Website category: auto
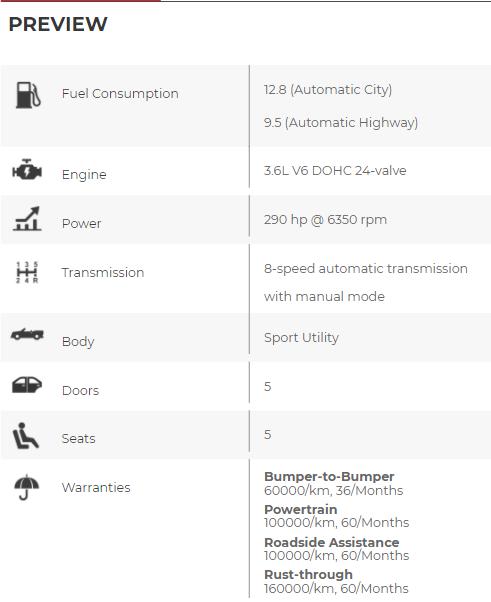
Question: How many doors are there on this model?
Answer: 5

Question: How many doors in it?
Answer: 5

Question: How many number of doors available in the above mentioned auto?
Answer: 5

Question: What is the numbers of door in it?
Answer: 5

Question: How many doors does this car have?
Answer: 5

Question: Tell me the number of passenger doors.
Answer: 5

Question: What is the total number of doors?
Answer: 5

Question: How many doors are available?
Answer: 5

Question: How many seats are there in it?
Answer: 5

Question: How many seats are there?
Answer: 5

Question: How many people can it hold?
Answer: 5

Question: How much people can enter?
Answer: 5

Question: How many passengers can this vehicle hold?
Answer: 5

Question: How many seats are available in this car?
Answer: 5

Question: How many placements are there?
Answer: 5

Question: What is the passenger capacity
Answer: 5

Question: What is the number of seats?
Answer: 5

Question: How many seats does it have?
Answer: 5

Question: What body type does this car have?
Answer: Sport Utility

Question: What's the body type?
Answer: Sport Utility

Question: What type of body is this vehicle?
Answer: Sport Utility

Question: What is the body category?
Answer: Sport Utility

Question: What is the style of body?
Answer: Sport Utility

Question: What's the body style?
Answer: Sport Utility

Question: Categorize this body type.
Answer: Sport Utility

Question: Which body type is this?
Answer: Sport Utility

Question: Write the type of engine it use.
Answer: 3.6L V6 DOHC 24-valve

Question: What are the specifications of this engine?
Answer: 3.6L V6 DOHC 24-valve

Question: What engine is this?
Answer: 3.6L V6 DOHC 24-valve

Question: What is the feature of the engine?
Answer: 3.6L V6 DOHC 24-valve

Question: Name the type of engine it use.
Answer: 3.6L V6 DOHC 24-valve

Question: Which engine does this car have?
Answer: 3.6L V6 DOHC 24-valve

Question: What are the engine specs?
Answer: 3.6L V6 DOHC 24-valve

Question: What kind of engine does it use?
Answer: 3.6L V6 DOHC 24-valve

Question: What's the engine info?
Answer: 3.6L V6 DOHC 24-valve

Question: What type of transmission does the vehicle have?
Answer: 8-speed automatic transmission with manual mode

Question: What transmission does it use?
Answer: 8-speed automatic transmission with manual mode

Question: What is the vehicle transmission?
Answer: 8-speed automatic transmission with manual mode

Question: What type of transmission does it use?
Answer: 8-speed automatic transmission with manual mode

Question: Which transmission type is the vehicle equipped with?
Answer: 8-speed automatic transmission with manual mode

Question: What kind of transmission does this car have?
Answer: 8-speed automatic transmission with manual mode

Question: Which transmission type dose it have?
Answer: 8-speed automatic transmission with manual mode

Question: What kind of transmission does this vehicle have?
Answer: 8-speed automatic transmission with manual mode

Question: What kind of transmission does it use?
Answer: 8-speed automatic transmission with manual mode

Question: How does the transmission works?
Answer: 8-speed automatic transmission with manual mode

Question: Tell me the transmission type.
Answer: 8-speed automatic transmission with manual mode

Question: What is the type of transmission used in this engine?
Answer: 8-speed automatic transmission with manual mode

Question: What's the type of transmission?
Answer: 8-speed automatic transmission with manual mode

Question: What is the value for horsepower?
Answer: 290 hp @ 6350 rpm

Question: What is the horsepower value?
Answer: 290 hp @ 6350 rpm

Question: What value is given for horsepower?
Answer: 290 hp @ 6350 rpm

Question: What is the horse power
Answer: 290 hp @ 6350 rpm

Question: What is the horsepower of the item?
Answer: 290 hp @ 6350 rpm

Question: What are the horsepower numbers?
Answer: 290 hp @ 6350 rpm

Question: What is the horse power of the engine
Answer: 290 hp @ 6350 rpm

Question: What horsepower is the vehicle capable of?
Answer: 290 hp @ 6350 rpm

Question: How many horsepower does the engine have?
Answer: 290 hp @ 6350 rpm

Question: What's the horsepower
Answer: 290 hp @ 6350 rpm

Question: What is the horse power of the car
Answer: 290 hp @ 6350 rpm

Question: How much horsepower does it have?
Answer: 290 hp @ 6350 rpm

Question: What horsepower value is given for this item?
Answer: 290 hp @ 6350 rpm

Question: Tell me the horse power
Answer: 290 hp @ 6350 rpm

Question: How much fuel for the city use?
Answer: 12.8 (Automatic City)

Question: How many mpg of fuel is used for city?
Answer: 12.8 (Automatic City)